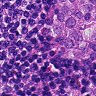
Metastatic tissue present: yes